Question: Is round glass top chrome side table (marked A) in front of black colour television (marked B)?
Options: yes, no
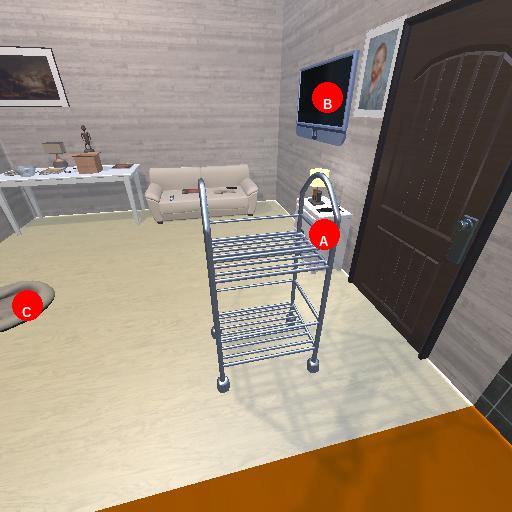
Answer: yes